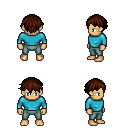
a pixel art fantasy rpg character, male body template, human, tanned skin, teal long-sleeve shirt, teal pants, brown short bangs hairstyle, four views (front, back, left, right), 2x2 character sprite sheet, small pixel art, hard edges, no anti-aliasing